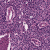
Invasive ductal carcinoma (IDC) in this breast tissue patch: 1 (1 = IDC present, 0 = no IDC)